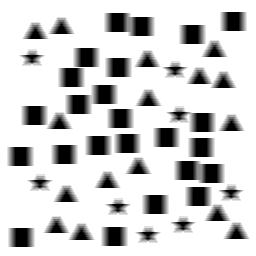
Squares: 24
Triangles: 16
Stars: 8
Total shapes: 48